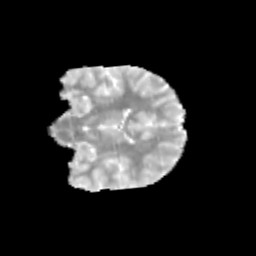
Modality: MD
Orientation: coronal
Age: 10
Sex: male
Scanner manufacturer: siemens
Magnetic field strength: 3 T
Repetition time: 3.8 s
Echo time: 0.07 s